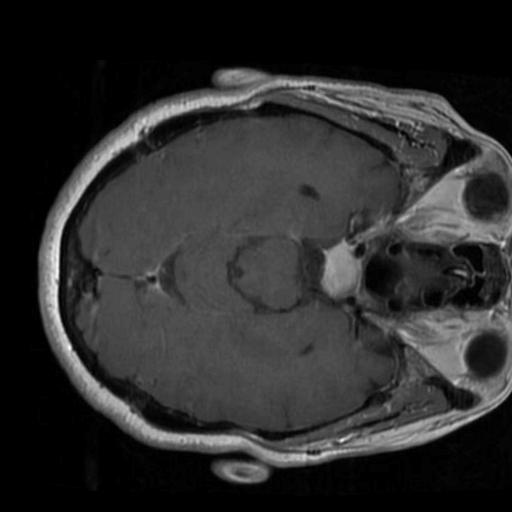
Label: brain_tumor